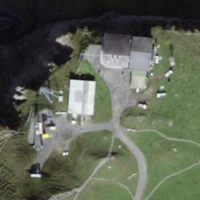
EUNIS habitat code: 23
Species observed at this site:
Eristalis tenax
Dryas octopetala
Viola calcarata
Astragalus alpinus
Pyrrhocorax graculus